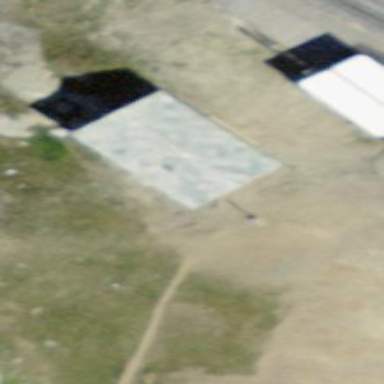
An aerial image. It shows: Transportation building with gabled roof.